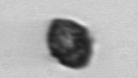
Label: Kryptoperidinium_triquetrum